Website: home-depot
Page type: account-selection
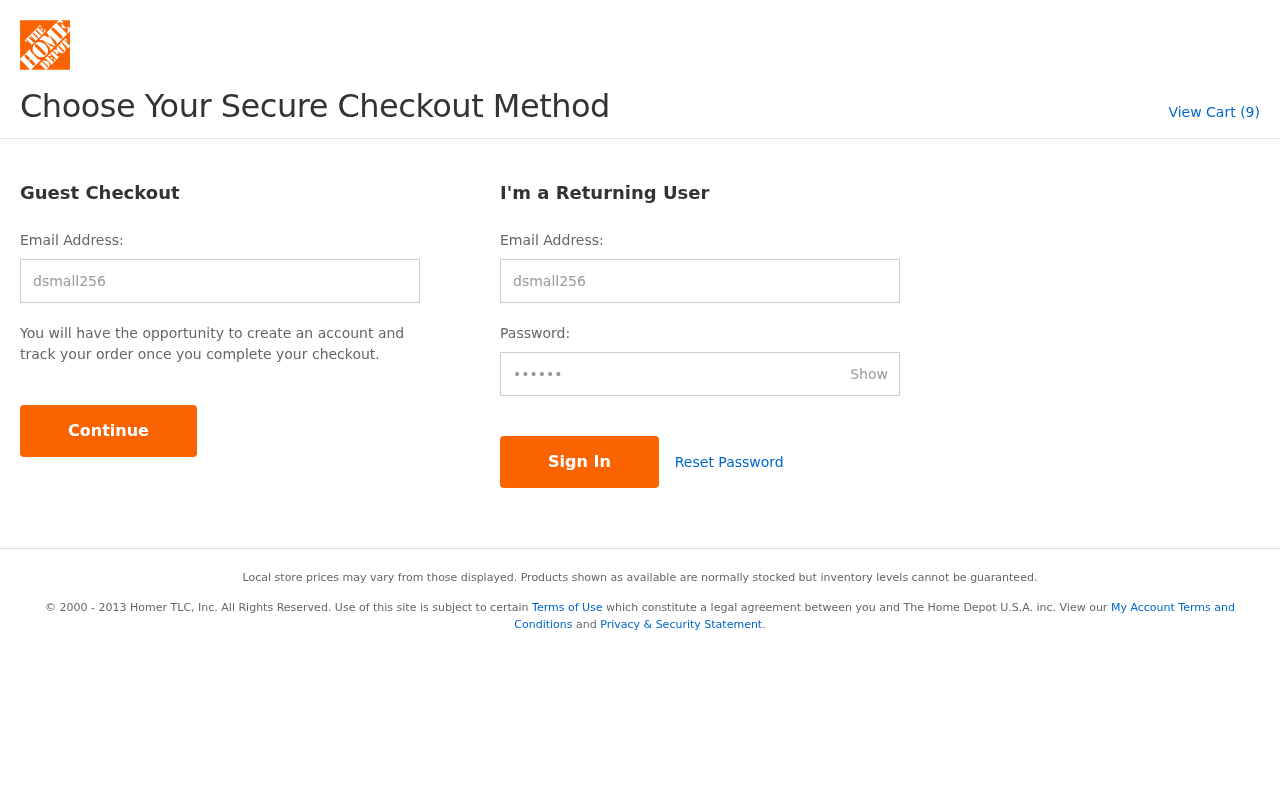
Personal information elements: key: PII_LOGIN_USERNAME
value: dsmall256
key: PII_LOGIN_USERNAME2
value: dsmall256
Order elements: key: ORDER_NUM_ITEMS
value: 9